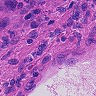
Metastatic tissue present: no